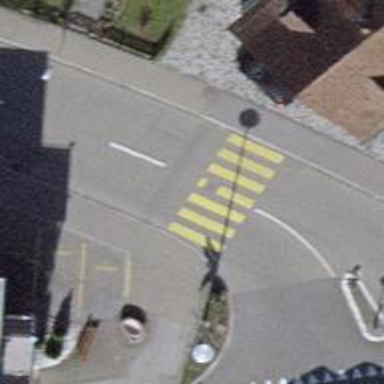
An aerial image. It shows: Uncontrolled zebra crossing with notable zebra markings.